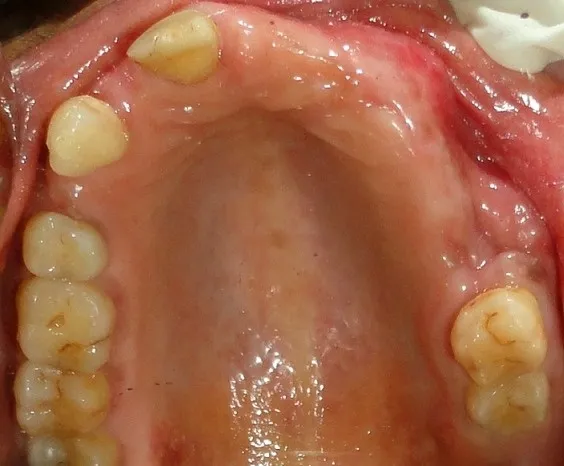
Post-operative intra-oral view.
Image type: radiology (ct)